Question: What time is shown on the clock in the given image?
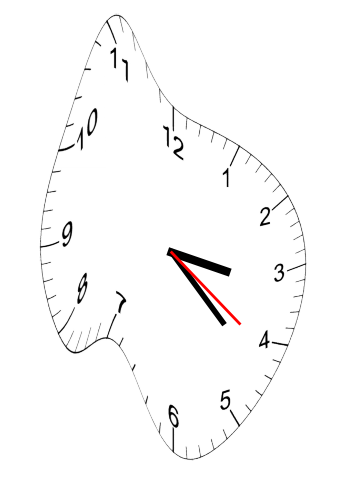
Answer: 03:22:21